Field crop: tomato
Growth stage: 1
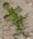
Species: portulaca